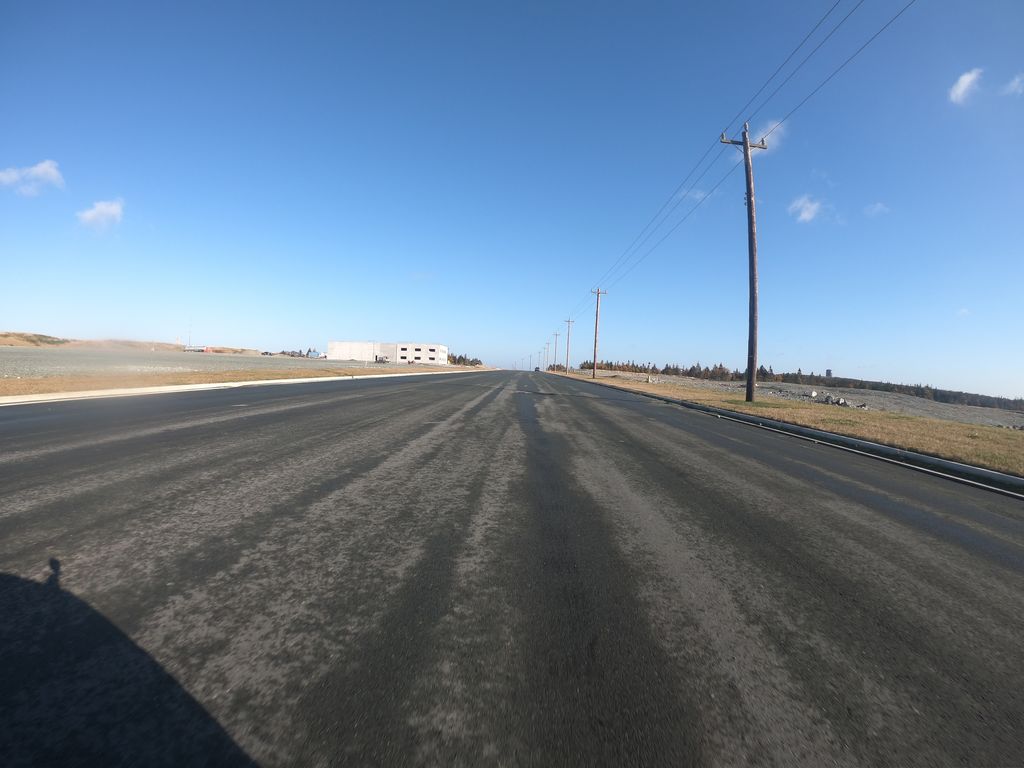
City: st_johns